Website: macys
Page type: gifting
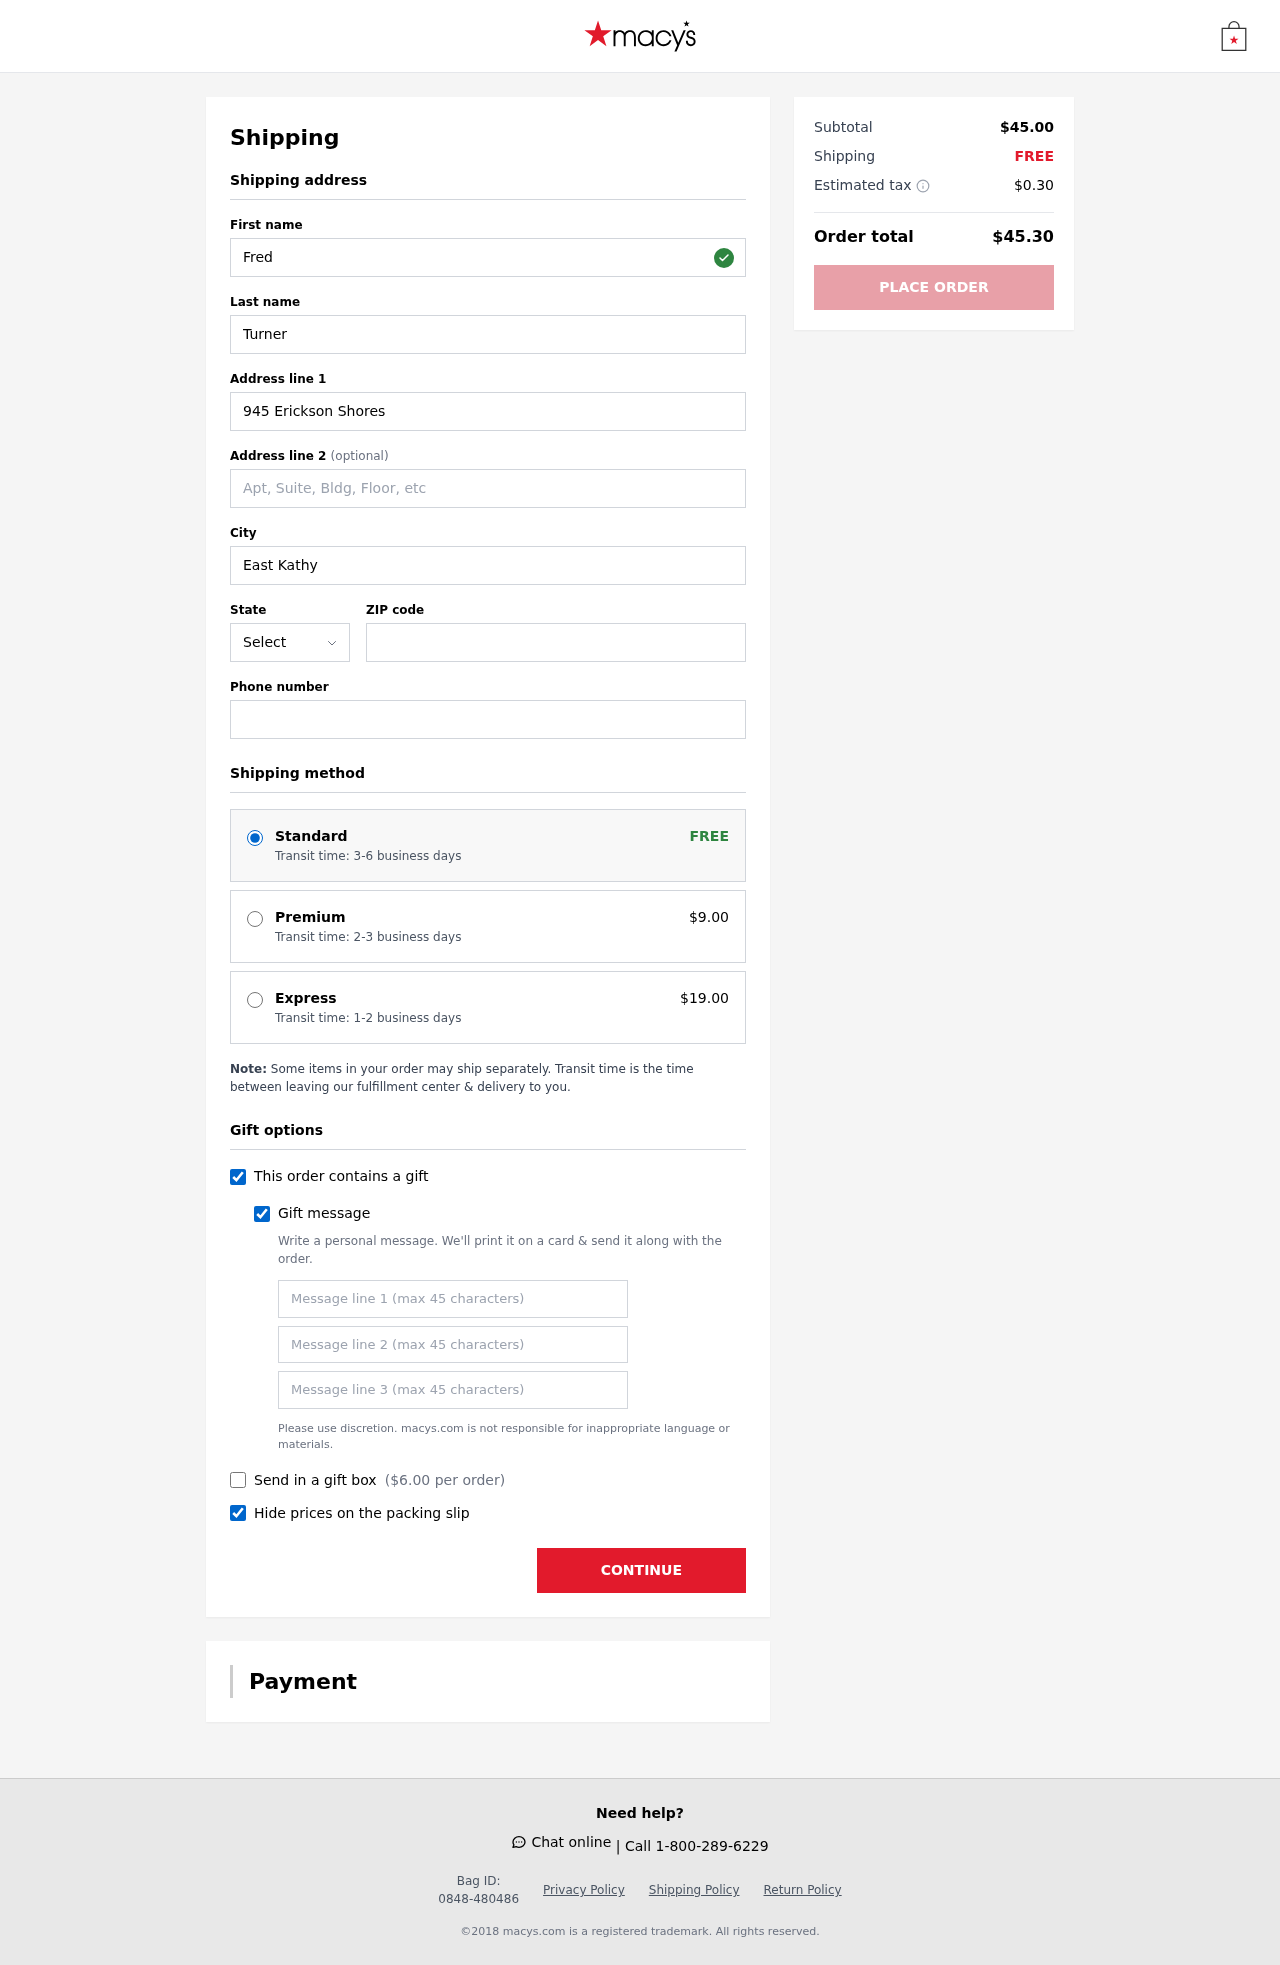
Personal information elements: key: PII_STATE_ABBR
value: MD
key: PII_FIRSTNAME
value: Fred
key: PII_LASTNAME
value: Turner
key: PII_STREET
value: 945 Erickson Shores
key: PII_CITY
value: East Kathy
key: PII_POSTCODE
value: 96457
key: PII_PHONE
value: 5433367807
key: PII_GIFT_MESSAGE
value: Hey Jeffrey, I know how much you enjoy keeping your garden in shape and sprucing up the yard, so I thought this would make your watering chores a breeze! Here’s to making your outdoor time even more enjoyable. Cheers!  Fred
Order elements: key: ORDER_SHIPPING_STANDARD
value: Transit time: 3-6 business days
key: ORDER_SHIPPING_PREMIUM
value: Transit time: 2-3 business days
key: ORDER_SHIPPING_PREMIUM_PRICE
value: $9.00
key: ORDER_SHIPPING_EXPRESS
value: Transit time: 1-2 business days
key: ORDER_SHIPPING_EXPRESS_PRICE
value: $19.00
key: ORDER_GIFT_BOX_PRICE
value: $6.00
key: ORDER_SUBTOTAL
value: $45.00
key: ORDER_SHIPPING_COST
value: FREE
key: ORDER_TAX
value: $0.30
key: ORDER_TOTAL
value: $45.30